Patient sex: F
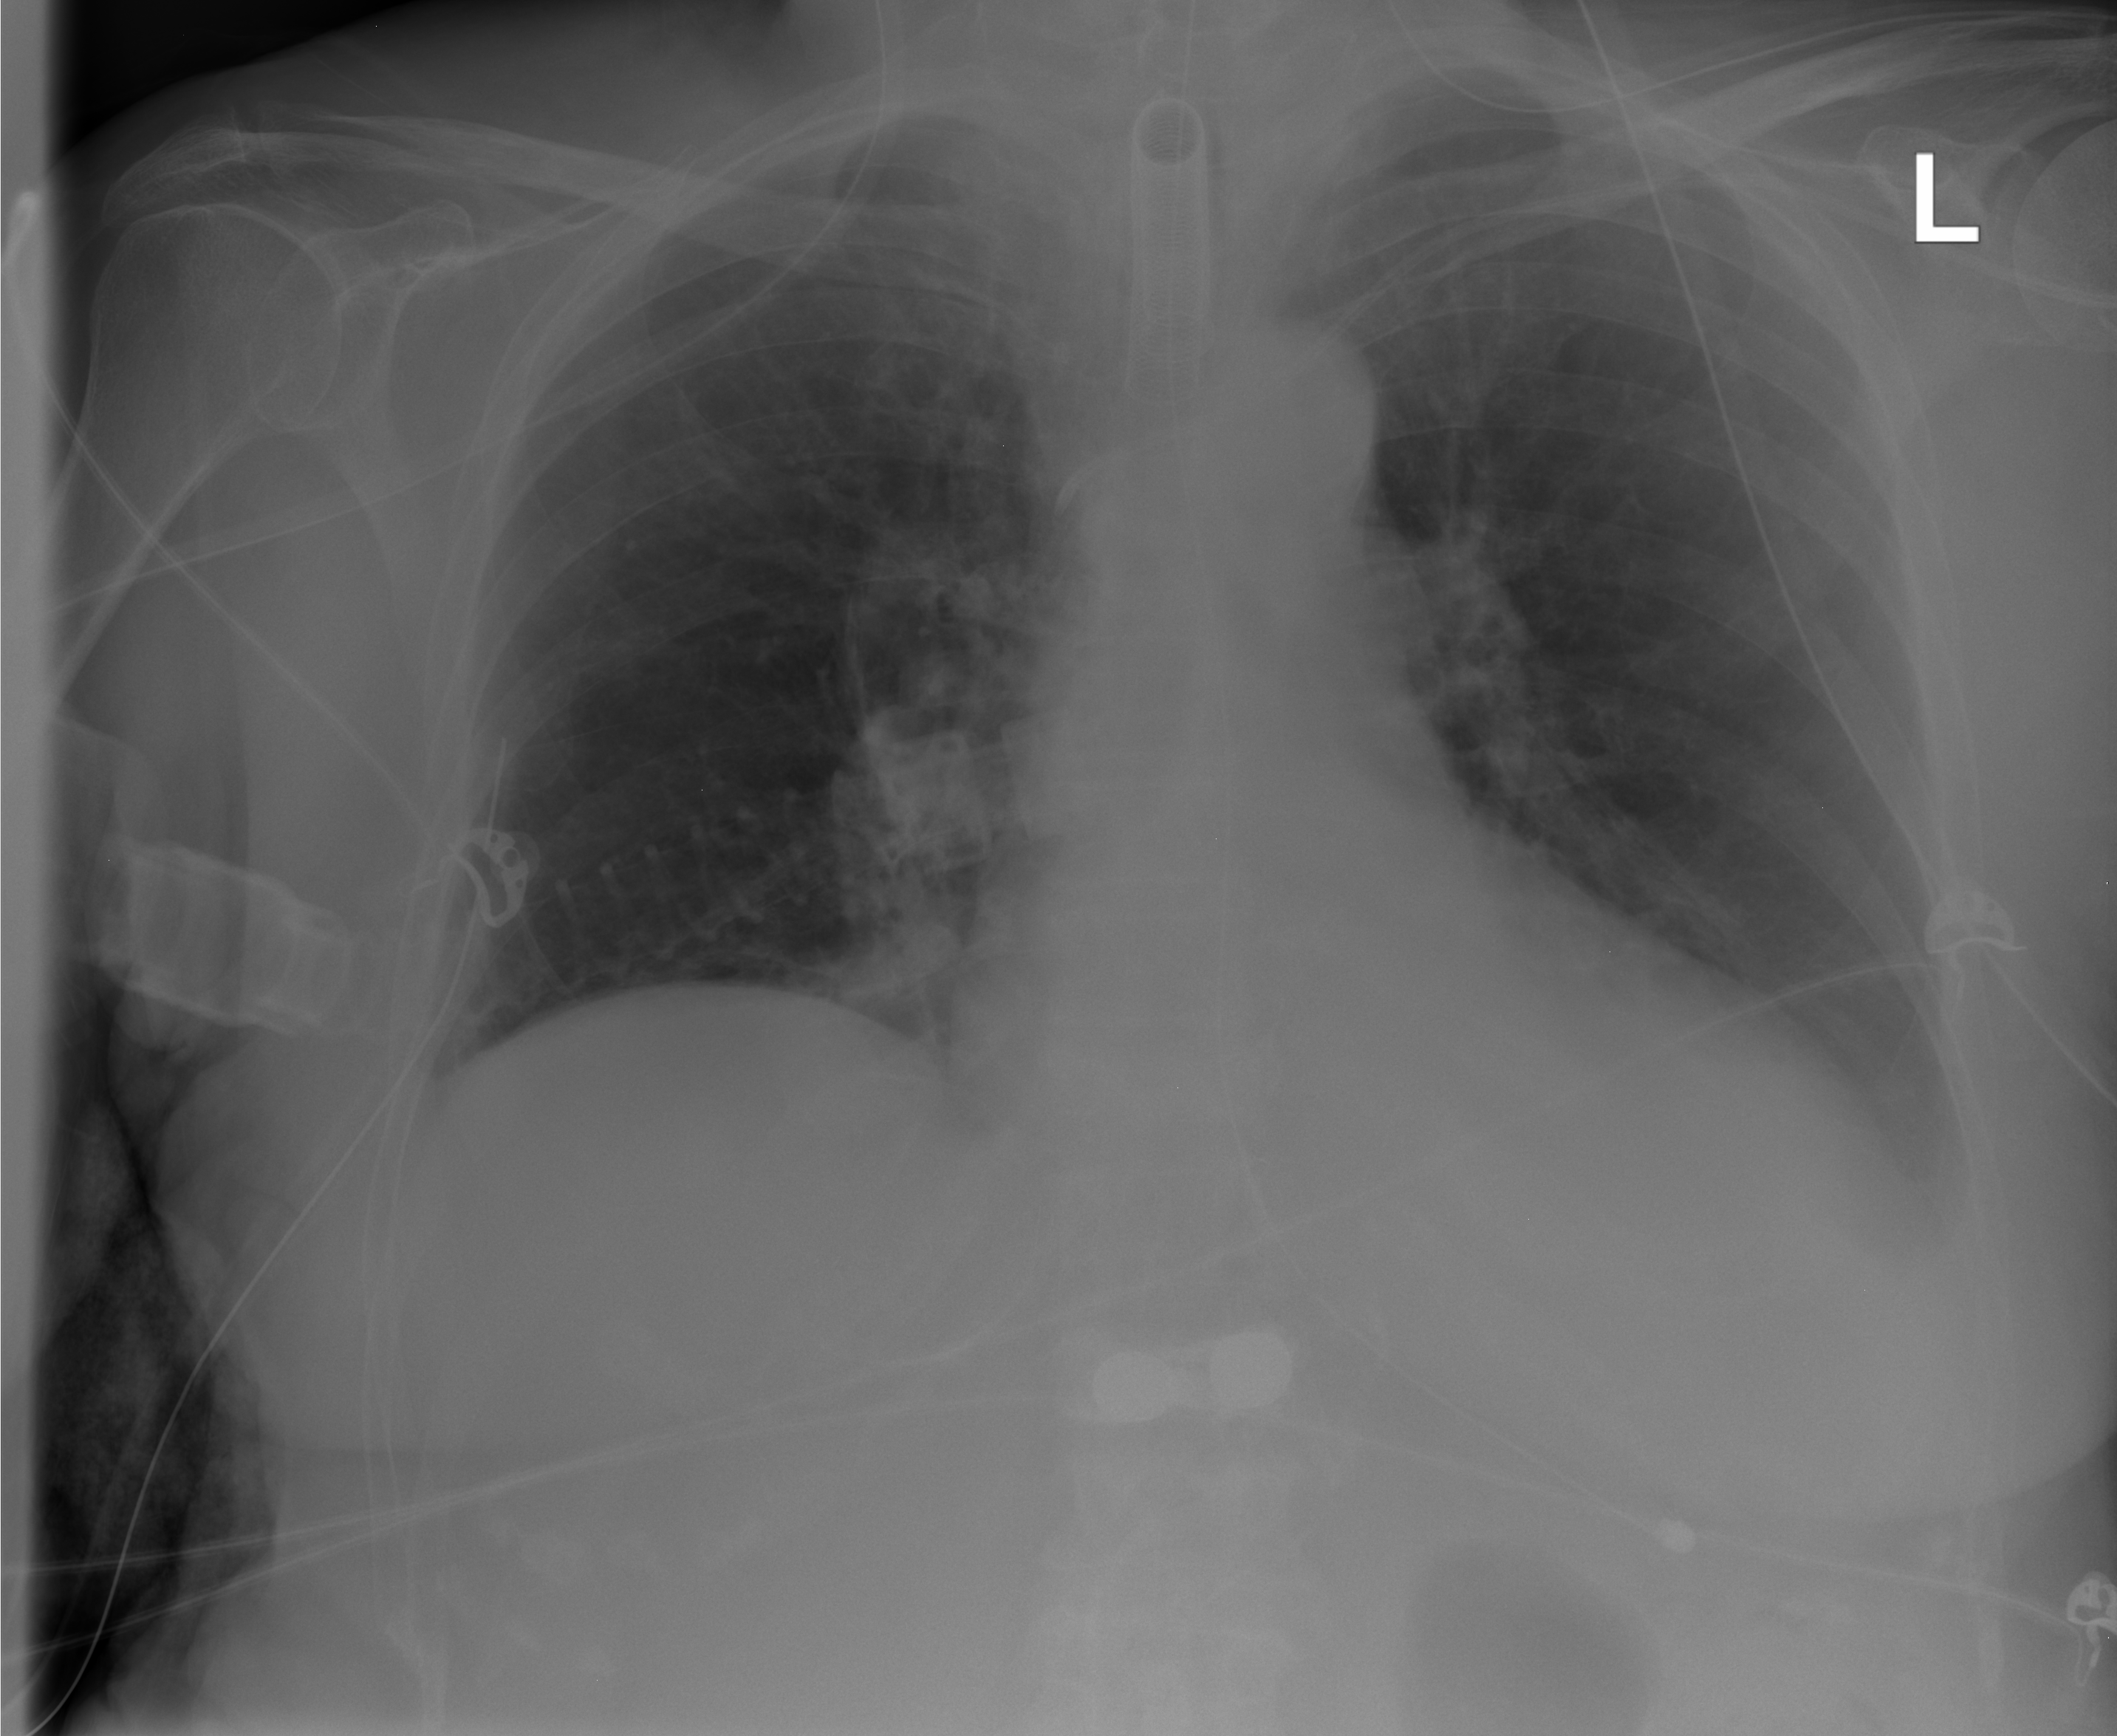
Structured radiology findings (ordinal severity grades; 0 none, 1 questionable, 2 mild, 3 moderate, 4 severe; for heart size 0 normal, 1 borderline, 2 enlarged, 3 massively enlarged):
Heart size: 2
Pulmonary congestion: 0
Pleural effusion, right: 0
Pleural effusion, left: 2
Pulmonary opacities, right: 0
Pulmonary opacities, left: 0
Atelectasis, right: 0
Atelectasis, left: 2